Question: I struggle to build a first Android app from HTML5.
So, I follow <URL>...
It seems that I should add a .jar of Cordova to the project's libs folder, in order to be able to call Cordova's functionnalities in my app.java file. However, I can't find this cordova-2.7.0.jar file anywhere.
Maybe shall I generate it? Therefore I tried an other option, by creating the project from the command line tool following the <URL>, but there's no cordova.jar either in the generated project files.
I feel Cordova is not so easy to handle at first...
(By the way, I'm also looking for a Cordova JS file...)
---
EDIT: To answer to poiuytrez, here is my cordova package, downloaded from <URL>

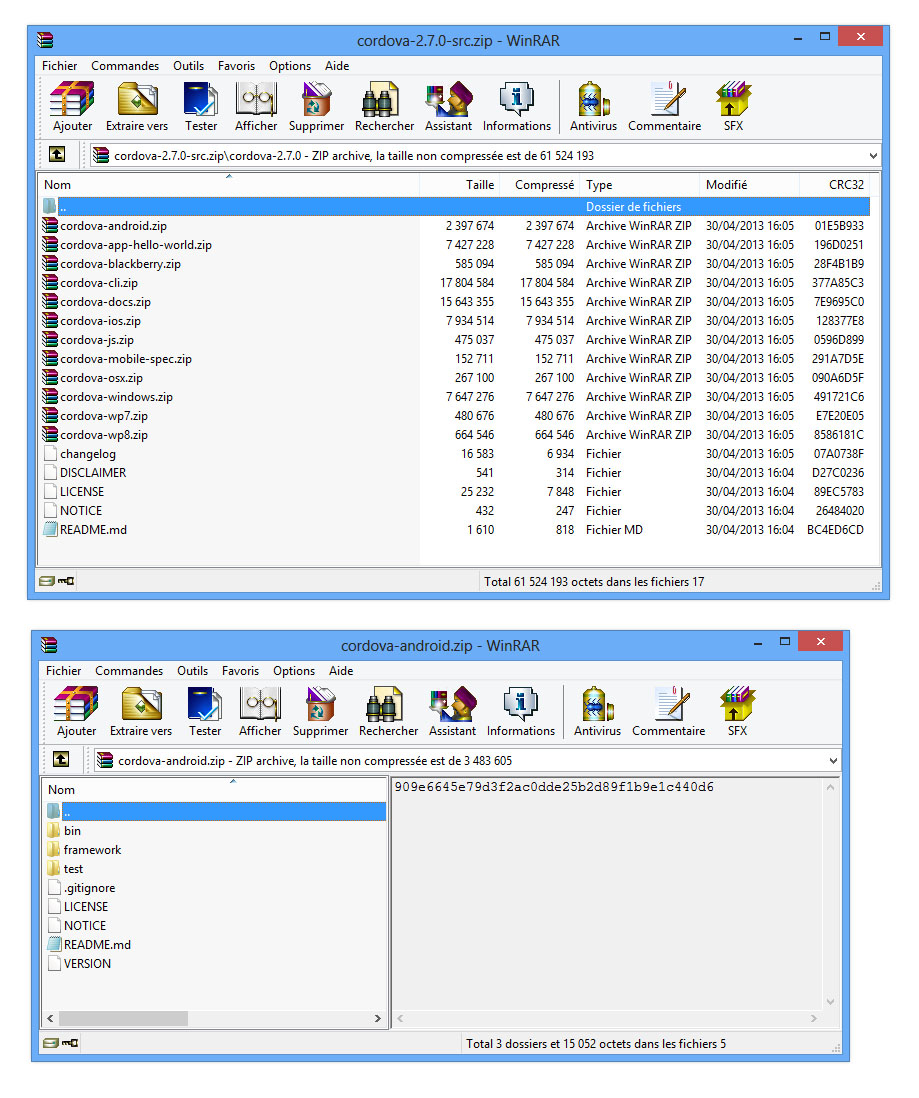
Answer: I finally found a solution following the github doc <URL>
First, you need the 'commons-codec-1.7.jar' file. It's downloaded to cordova-android using 'create' :
Check <URL>
'''
create <project_folder_path> <package_name> <project_name>"
'''
- 'project_folder_path'- 'package_name'- 'project_name'
This process should download 'commons-codec-1.7.jar'.
Then, the following step is not explained in the getting started guide: 'cordova-2.7.0.jar' has to be generated with an ant command line, after having copied the 'commons-codec-1.7.jar' to the framework/lib directory.
'''
android update project -p . -t android-17
ant jar
'''
And here we go!